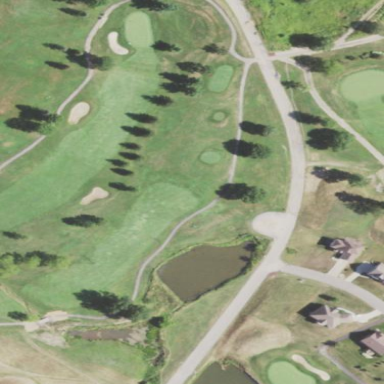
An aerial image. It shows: Golf green.